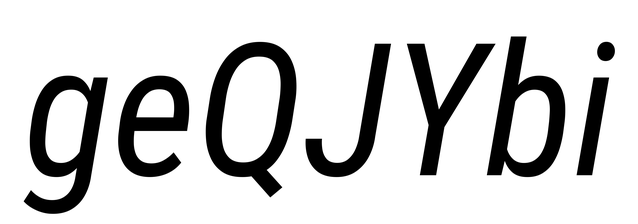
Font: Roboto-Italic_Condensed_Italic